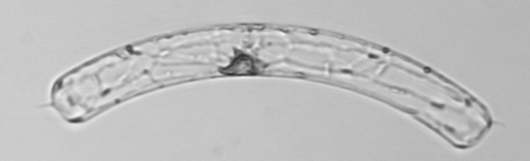
Label: Guinardia_striata